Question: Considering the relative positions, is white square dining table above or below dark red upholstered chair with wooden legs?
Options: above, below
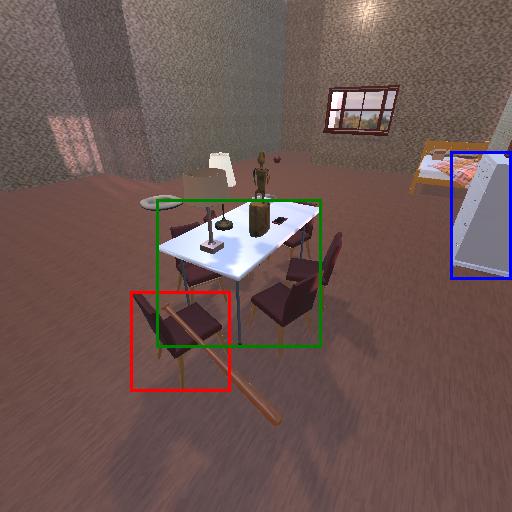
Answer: above